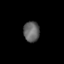
Tissue: lung
Cell type: Epithelial cells
Senescence score: 0.2197
Nuclear area (px): 317
Mean DAPI intensity: 100.814